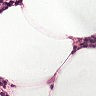
Metastatic tissue present: no